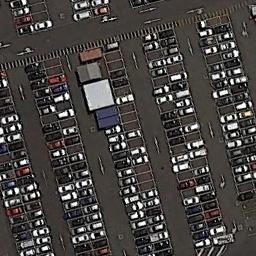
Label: parking_lot